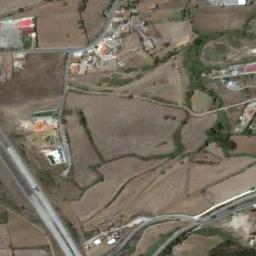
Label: terrace